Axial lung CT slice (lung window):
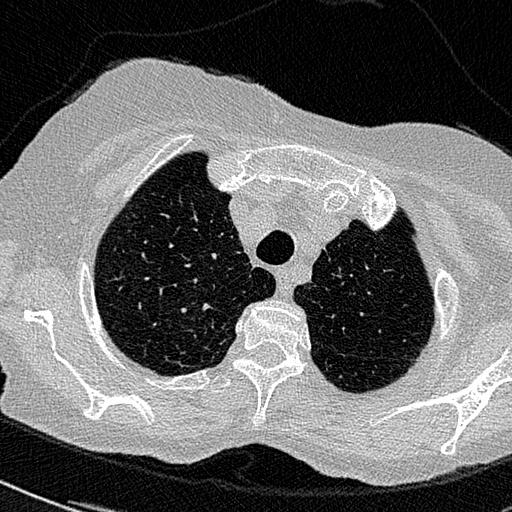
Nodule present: no